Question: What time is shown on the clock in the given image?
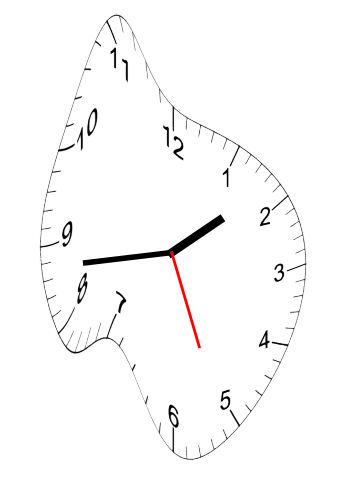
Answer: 01:43:26